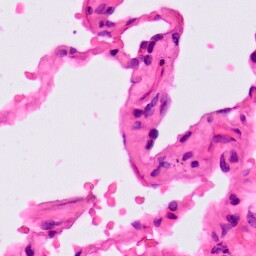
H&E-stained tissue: Lung